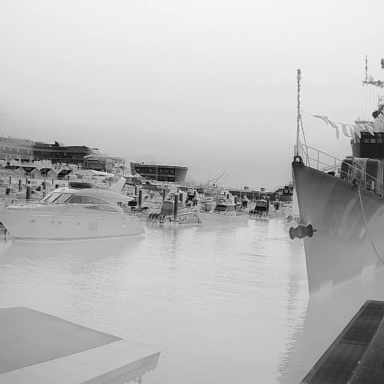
There are six objects shown in the infrared image, including five canoes, and a bulk_carrier.